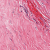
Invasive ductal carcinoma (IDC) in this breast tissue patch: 0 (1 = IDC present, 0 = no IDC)